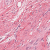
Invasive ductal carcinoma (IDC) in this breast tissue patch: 0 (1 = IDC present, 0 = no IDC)